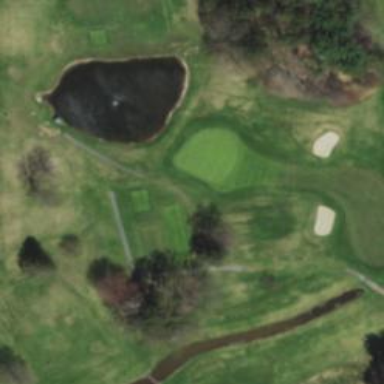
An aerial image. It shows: Golf tee.